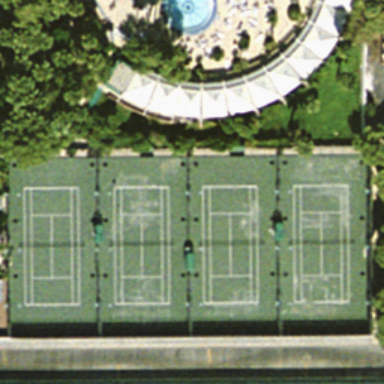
Four tennis courts arranged neatly with some plants and buildings surrounded .